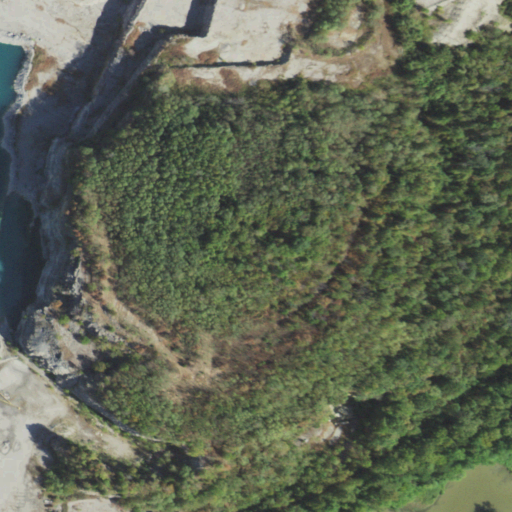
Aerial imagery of mountain in Illinois named Rich Hill containing deciduous forest, barren land, pasture, open water, mixed forest, medium intensity development, high intensity development, and woody wetlands